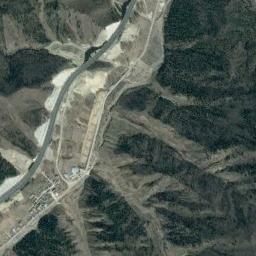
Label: mountain